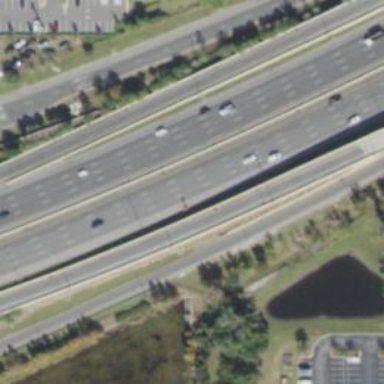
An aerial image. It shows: Motorway_link with asphalt surface. It features half_diamond junction.